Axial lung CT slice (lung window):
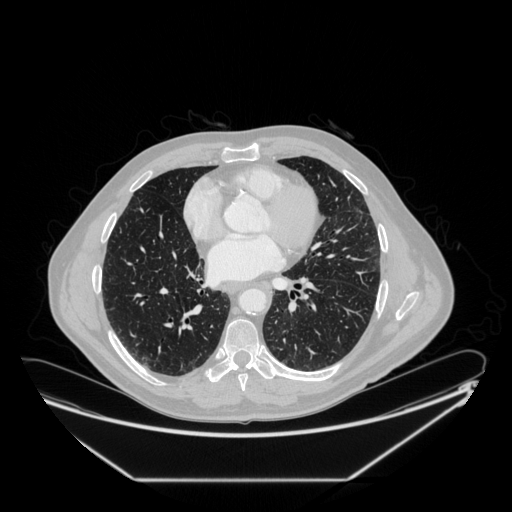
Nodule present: no